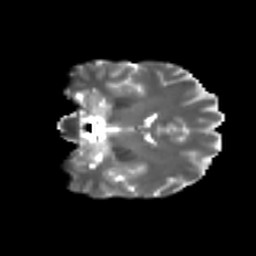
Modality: T2w
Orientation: coronal
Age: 46
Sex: female
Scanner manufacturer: ge
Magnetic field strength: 3 T
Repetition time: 7.8 s
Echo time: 0.0606 s